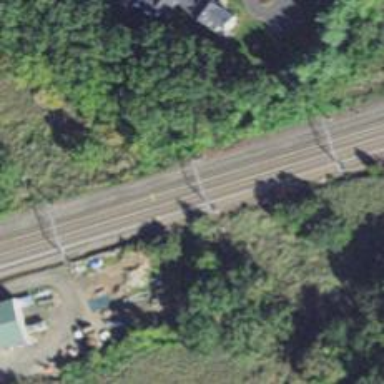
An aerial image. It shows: Bridge with electrified railway tracks featuring contact line.